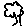
Label: tree